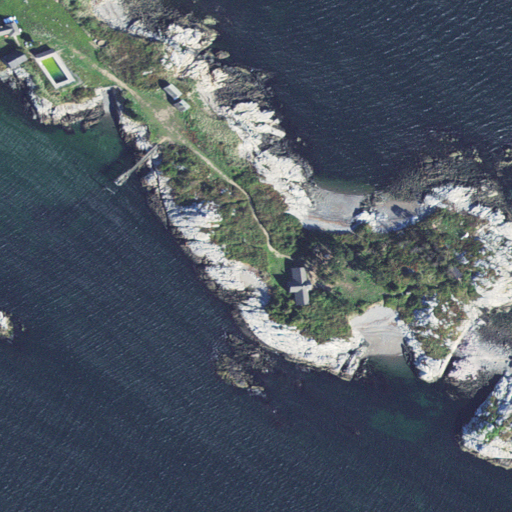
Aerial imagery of island in Massachusetts named Childrens Island containing open water, herbaceous wetlands, barren land, grassland, medium intensity development, shrub, and low intensity development